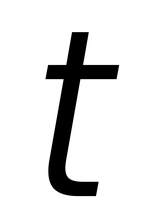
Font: Poppins-LightItalic